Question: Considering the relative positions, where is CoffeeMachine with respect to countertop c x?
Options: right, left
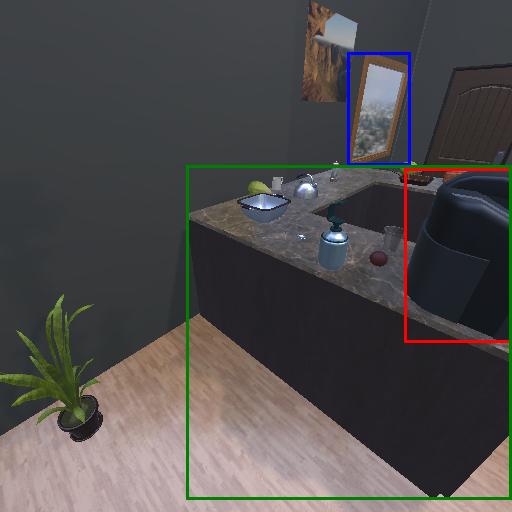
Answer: right